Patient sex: F
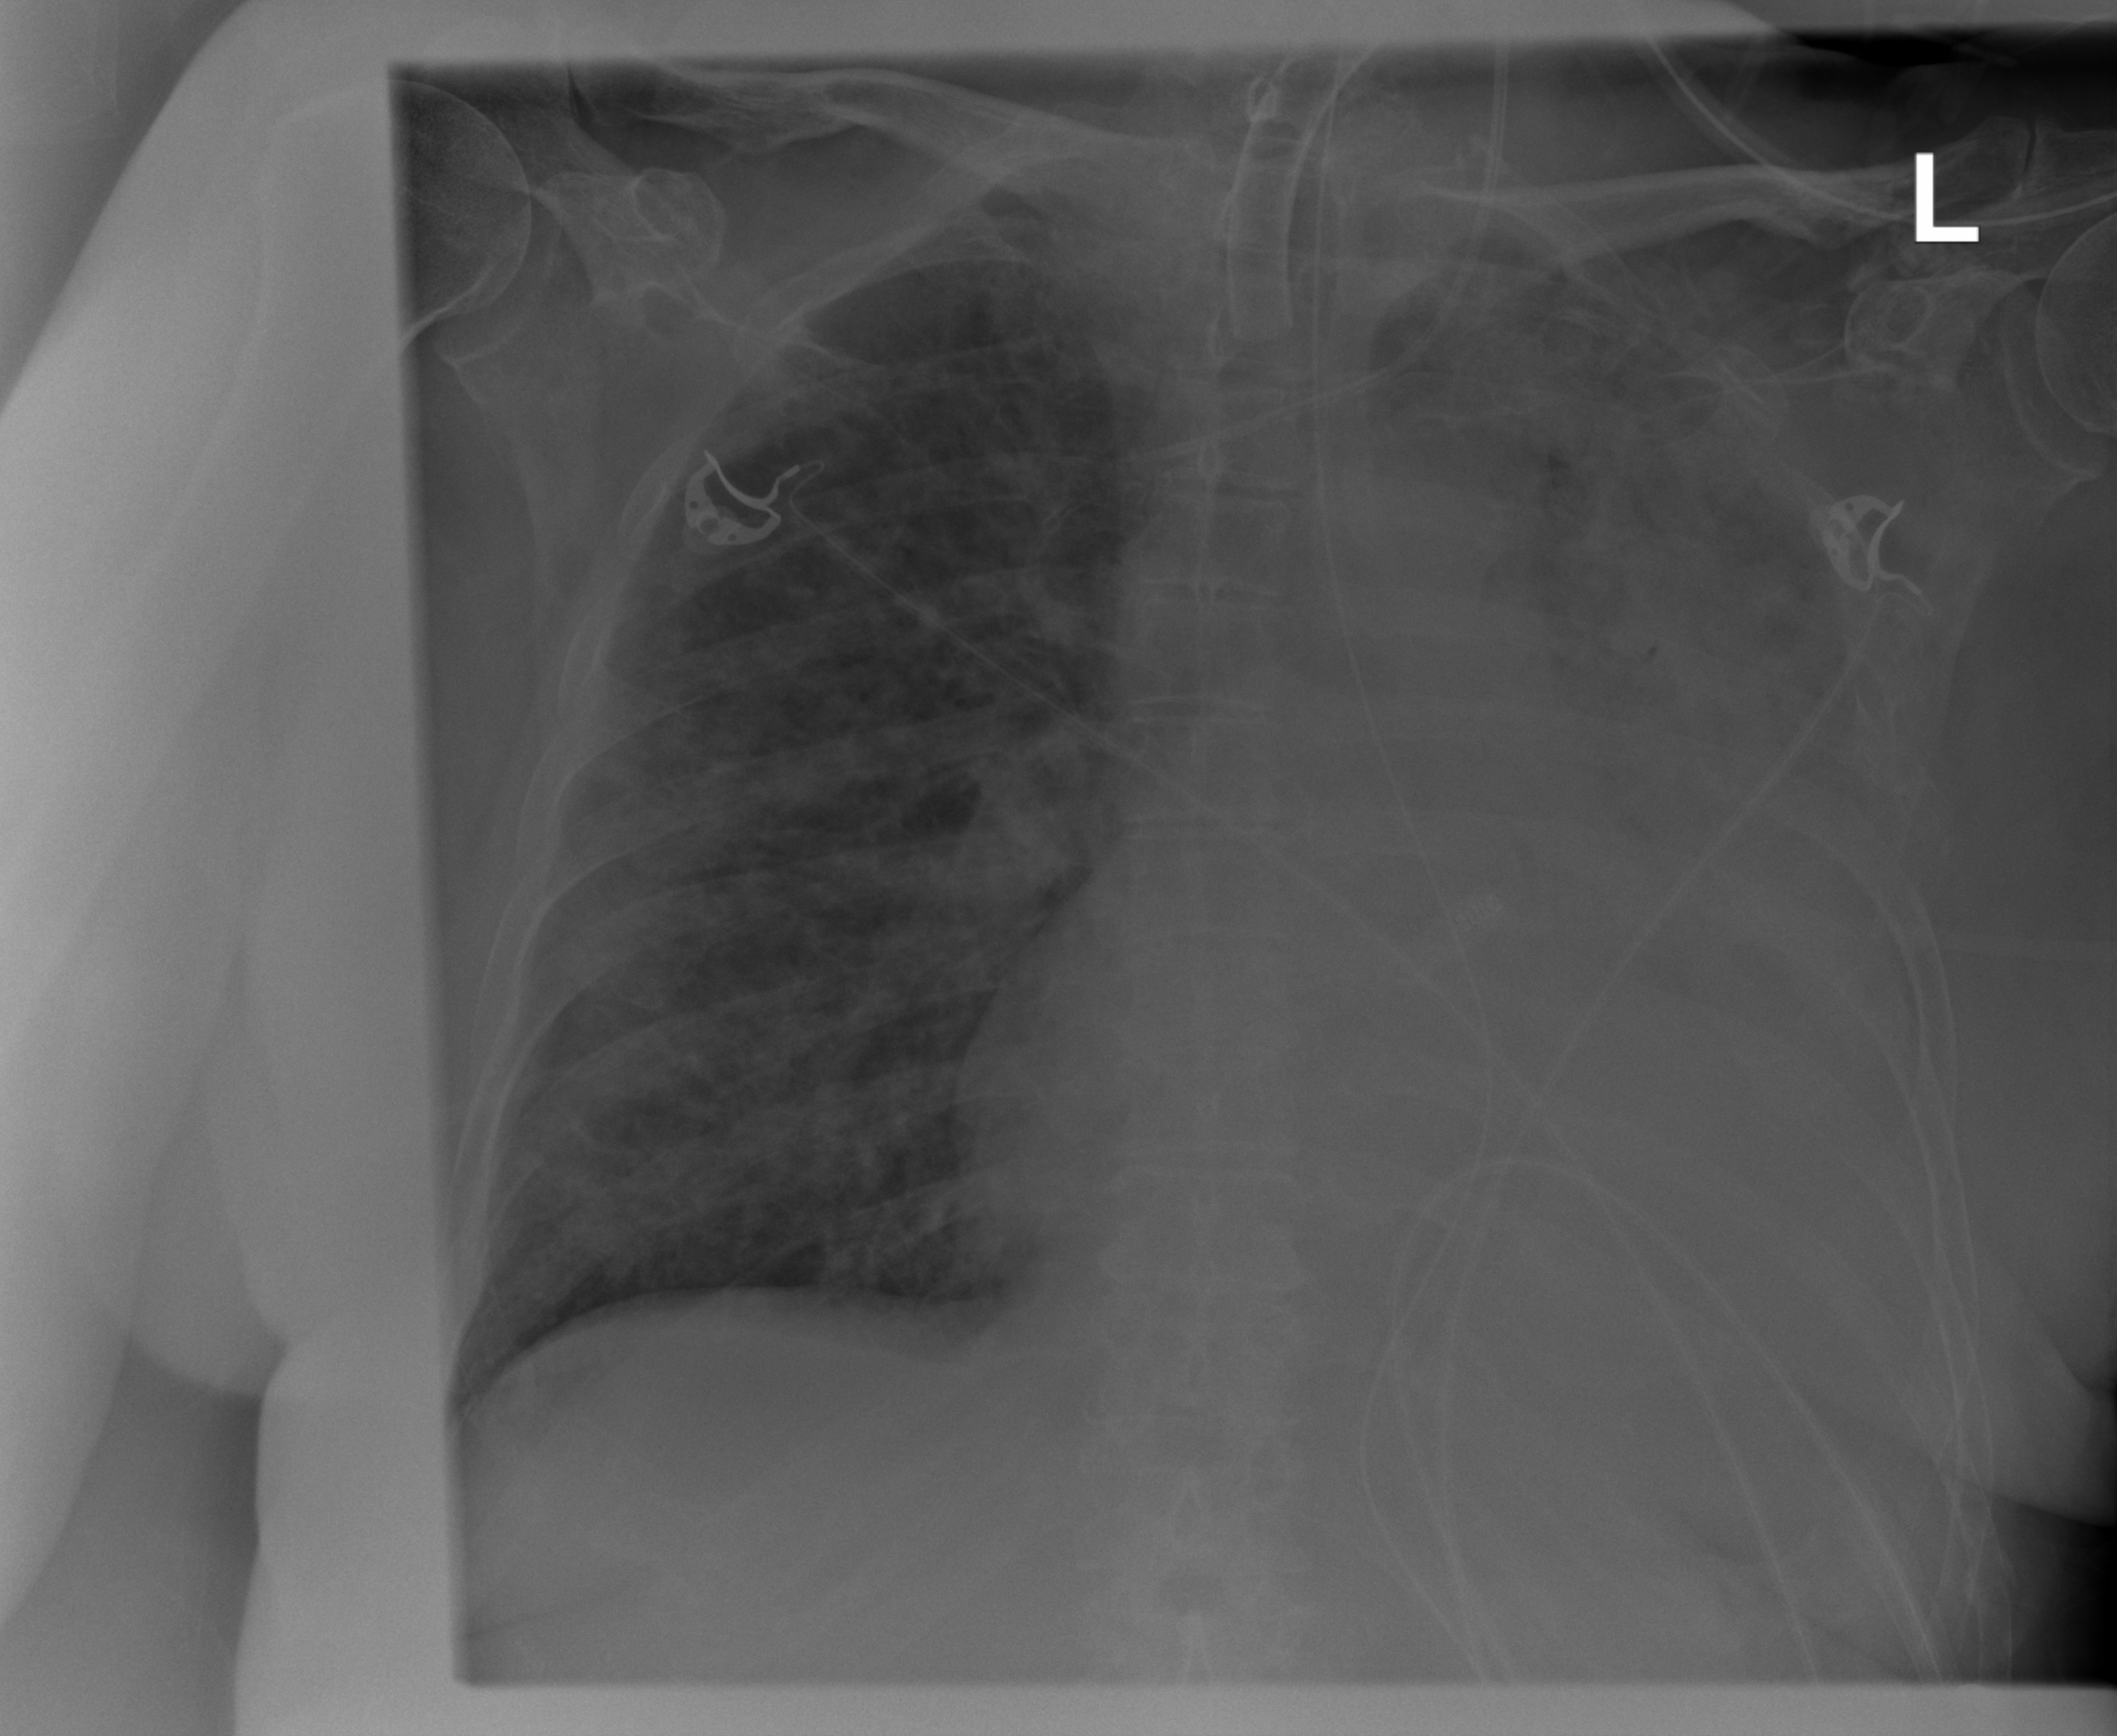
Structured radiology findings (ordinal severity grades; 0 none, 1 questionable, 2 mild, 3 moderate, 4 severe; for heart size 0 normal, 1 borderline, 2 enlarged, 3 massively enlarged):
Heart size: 2
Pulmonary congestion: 2
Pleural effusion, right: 2
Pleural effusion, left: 4
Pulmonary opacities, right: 3
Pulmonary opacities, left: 4
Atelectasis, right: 2
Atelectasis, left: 4